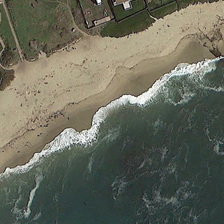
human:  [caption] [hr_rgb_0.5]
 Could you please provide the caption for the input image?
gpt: a piece of ocean is near a yellow beach and some meadows .

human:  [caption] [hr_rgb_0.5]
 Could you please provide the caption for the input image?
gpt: a piece of ocean is near a yellow beach and some meadows .

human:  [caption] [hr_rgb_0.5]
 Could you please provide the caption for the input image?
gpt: a piece of ocean is near a yellow beach and some meadows .

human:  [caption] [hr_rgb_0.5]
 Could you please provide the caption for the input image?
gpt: a piece of ocean is near a yellow beach and some meadows .

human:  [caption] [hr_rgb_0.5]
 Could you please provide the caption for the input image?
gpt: a piece of ocean is near a yellow beach and some meadows .